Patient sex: M
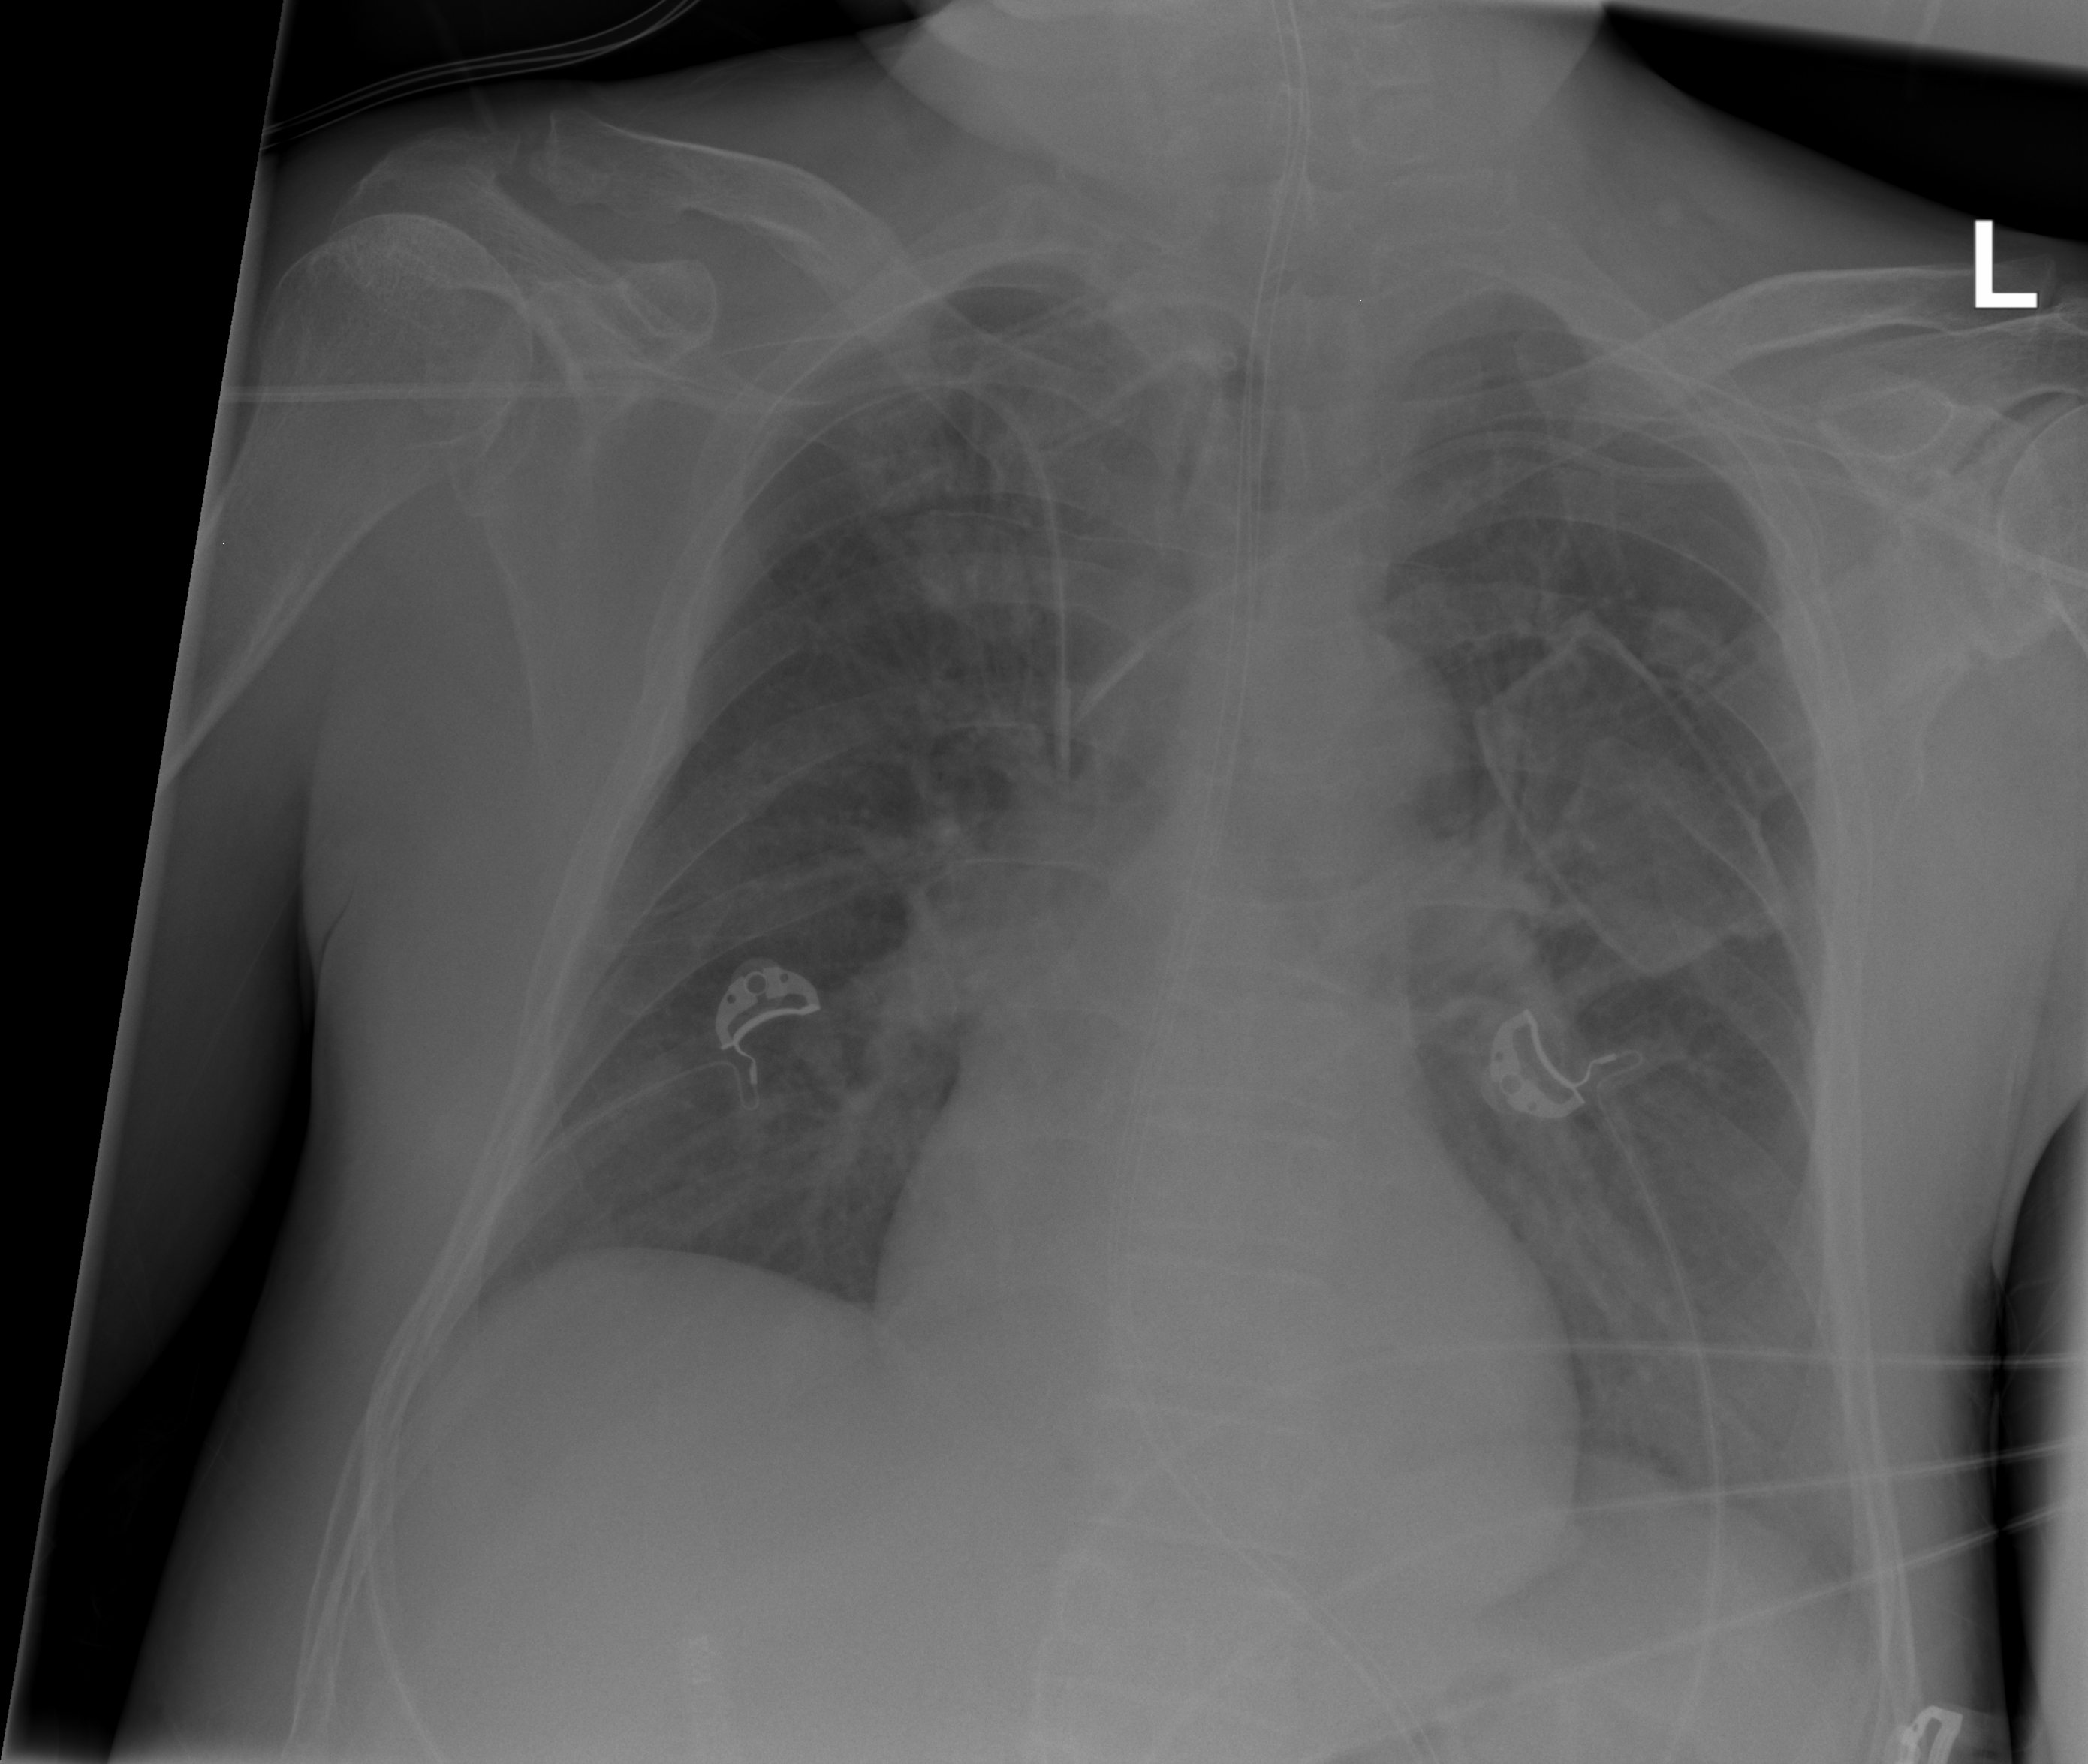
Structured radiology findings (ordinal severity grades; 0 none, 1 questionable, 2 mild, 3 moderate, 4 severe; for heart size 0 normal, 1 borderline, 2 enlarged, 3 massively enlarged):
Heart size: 0
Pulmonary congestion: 0
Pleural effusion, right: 0
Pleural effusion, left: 0
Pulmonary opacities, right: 1
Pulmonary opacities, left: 0
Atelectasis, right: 2
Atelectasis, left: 0